Question: I'm comparing a generated XML file with another example using XMLunit, and Im having problems with ChildNodes Order and their attributes.
(Linux and Mac generation differ)
This is what I've tried:
'''
@Test
public void testComparingXML() throws Exception {
XMLUnit.setIgnoreWhitespace(true);
String expectedXml = IOUtils.toString(ConnectorStrategyStudioXmlTest.class.getClassLoader().getResourceAsStream(EXPECTED_XML));
String actualXml = IOUtils.toString(ConnectorStrategyStudioXmlTest.class.getClassLoader().getResourceAsStream(ACTUAL_XML));
Diff diff = new Diff(expectedXml, actualXml);
diff.overrideElementQualifier(new RecursiveElementNameAndTextQualifier());
DetailedDiff detailedDiff = new DetailedDiff(diff);
assertTrue(detailedDiff.toString(), detailedDiff.similar());
}
'''
I've read that using RecursiveElementNameAndTextQualifier class could resolve the problem, but still doesn't work.
Here is an image with an example of the XML comparison failure:

(open in a new tab for full screen) c:
As you can see, both child nodes are inverted
TY in advance. Juan
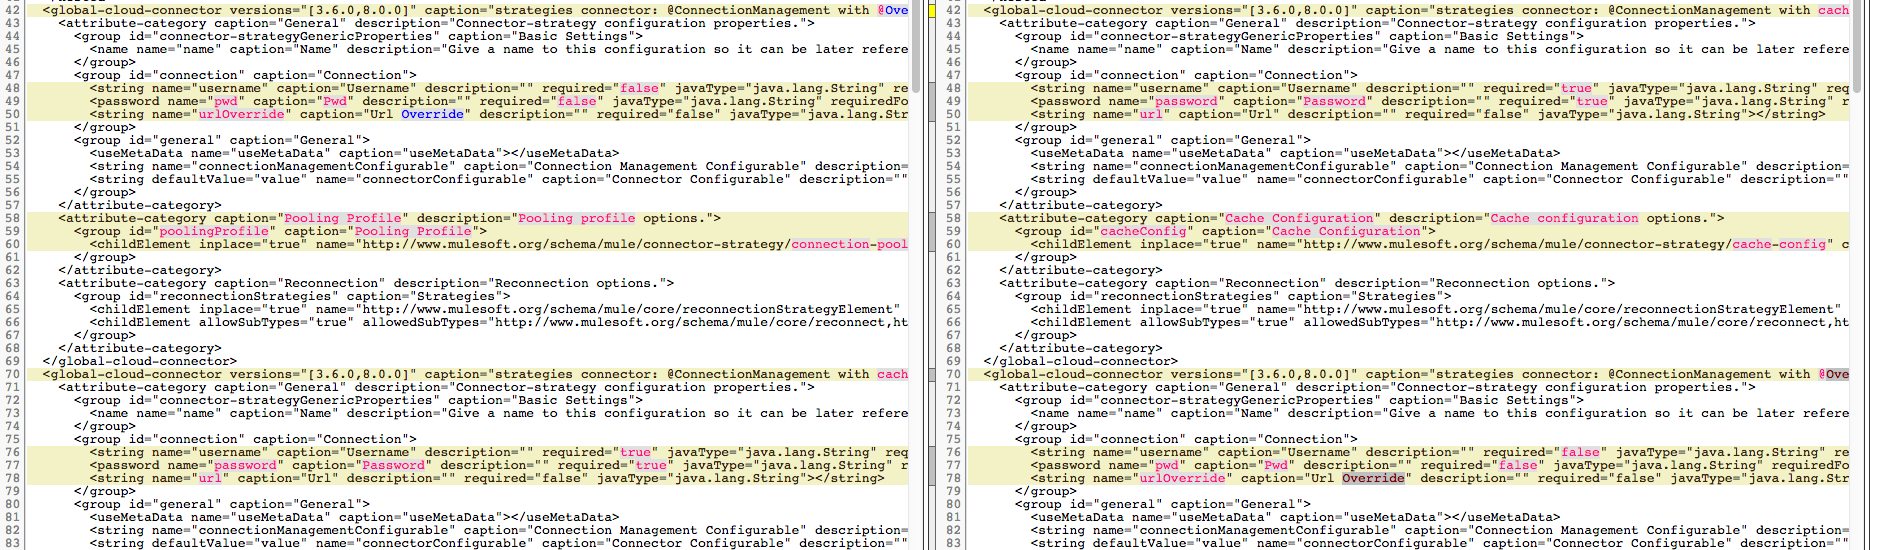
Answer: Using a non-default 'ElementQualifier' is the correct solution, but 'RecursiveElementAndTextQualifier' certainly doesn't do what you need.
At first glance it looks as if it should be possible to find the matching elements by looking at the element's name and the value of the 'caption' attribute. If this is correct, then 'ElementNameAndAttributeQualifier' with '"caption"' passed in as constructor argument should do the trick.
There are more options built into XMLUnit, in the worst case you'd need to implement the 'ElementQualifier' interface yourself if none of the existing options fits your needs.